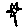
Label: flower